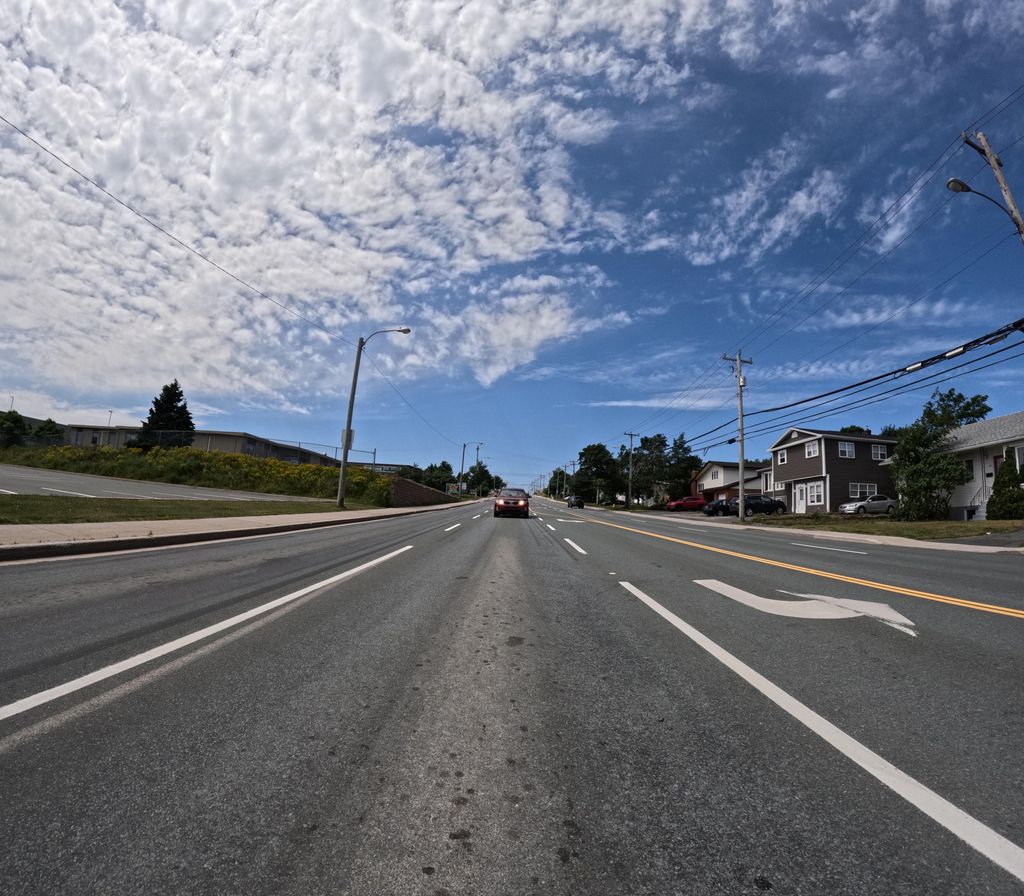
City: st_johns